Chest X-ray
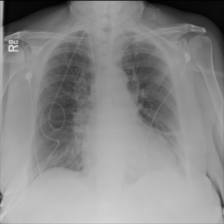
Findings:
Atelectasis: positive
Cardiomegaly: negative
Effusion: negative
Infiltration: negative
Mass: negative
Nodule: negative
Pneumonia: negative
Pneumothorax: negative
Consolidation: negative
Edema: negative
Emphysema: negative
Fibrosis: negative
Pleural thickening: negative
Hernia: negative